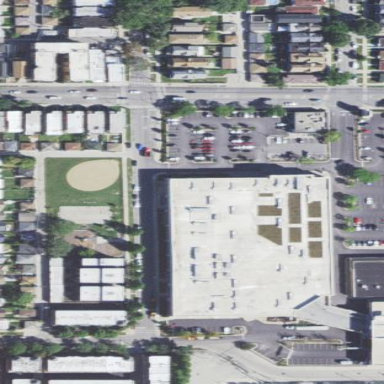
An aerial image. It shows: Retail building that houses department store.